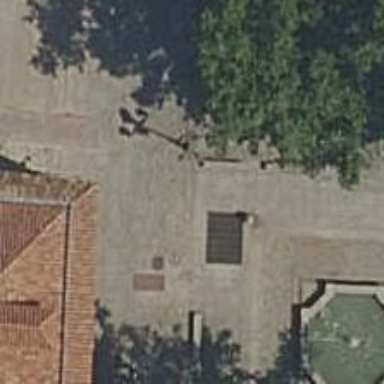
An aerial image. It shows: Bench.